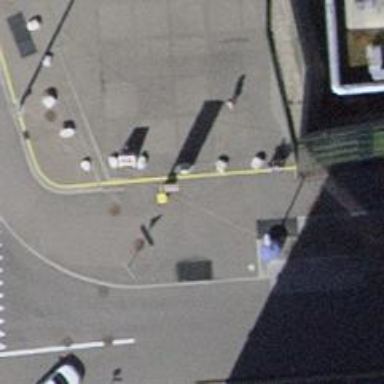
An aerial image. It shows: Post box.